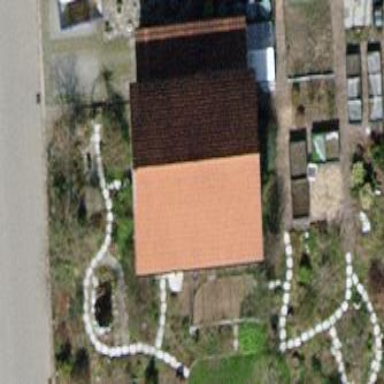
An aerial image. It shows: Detached building with gabled roof.